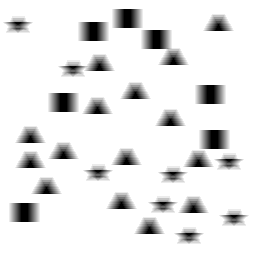
Squares: 7
Triangles: 15
Stars: 8
Total shapes: 30